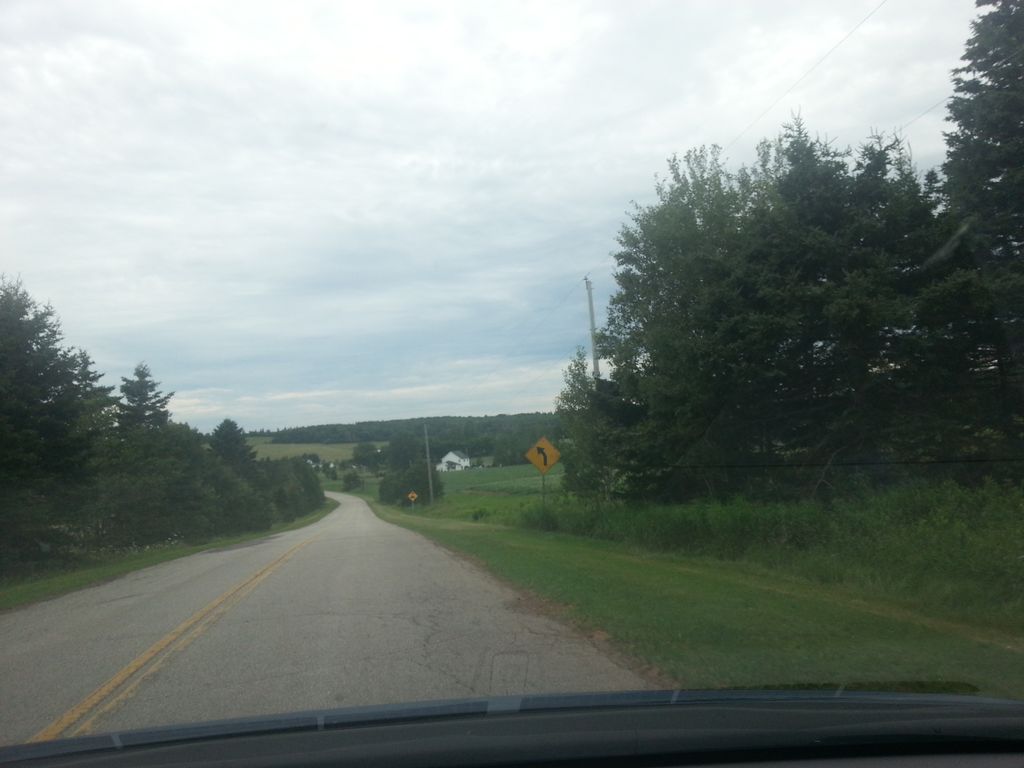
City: charlottetown